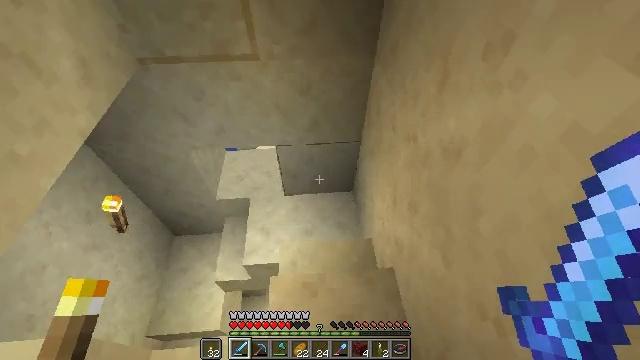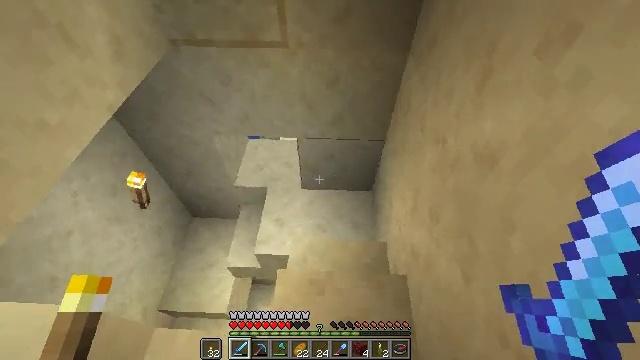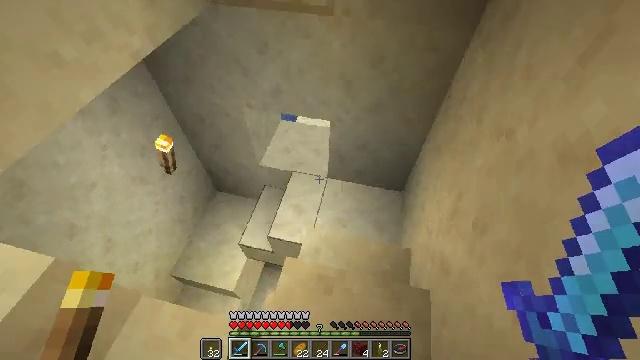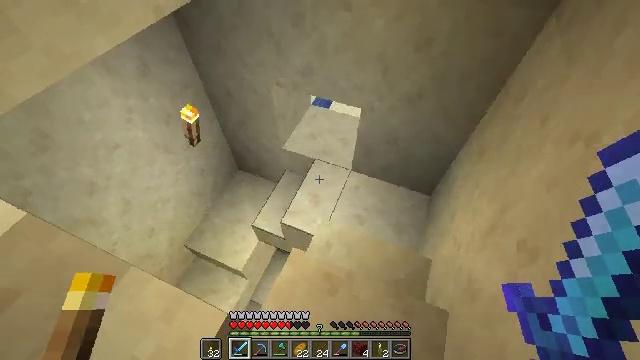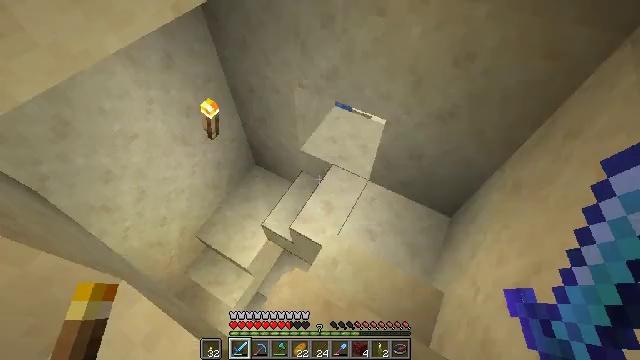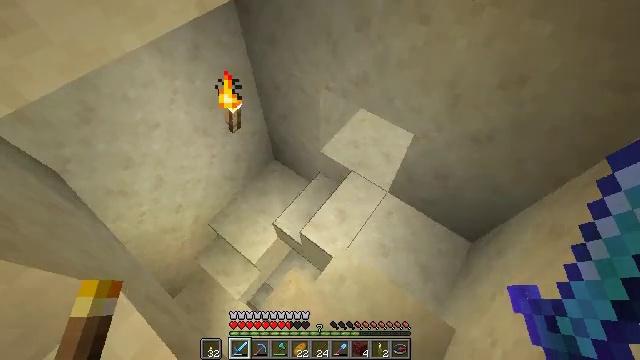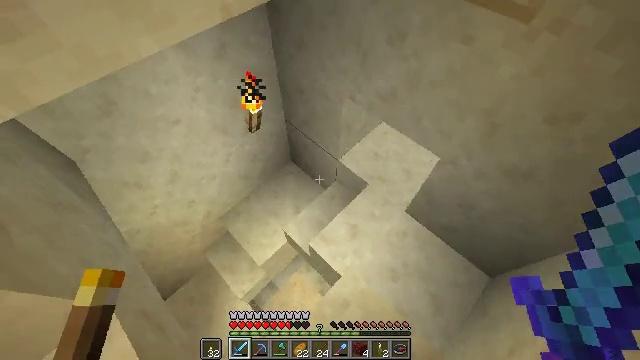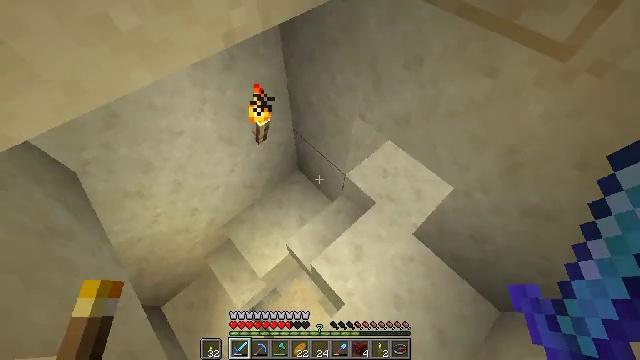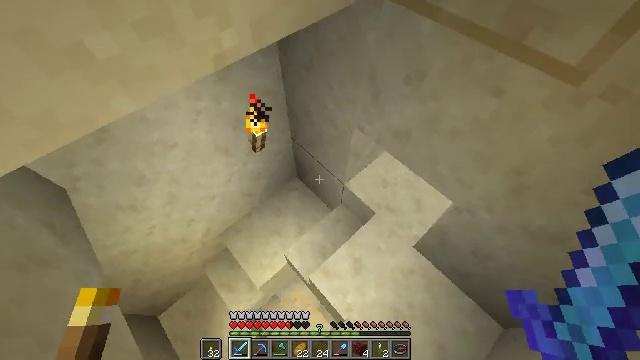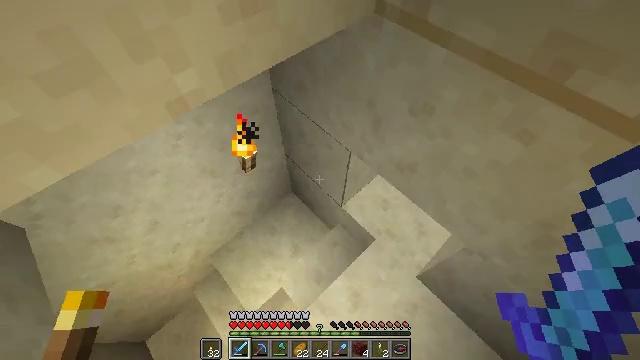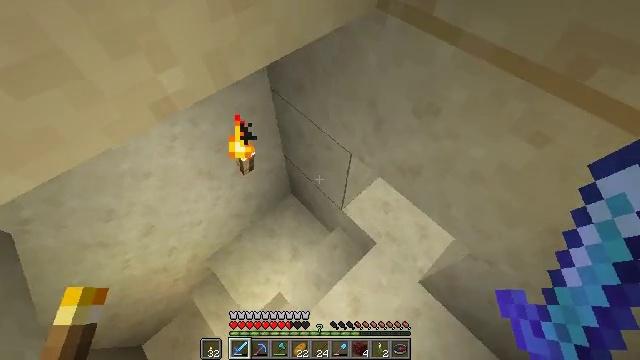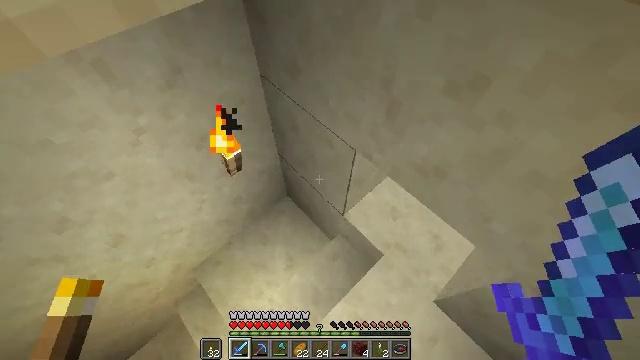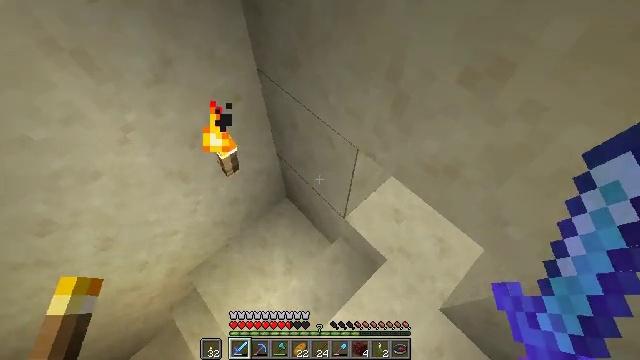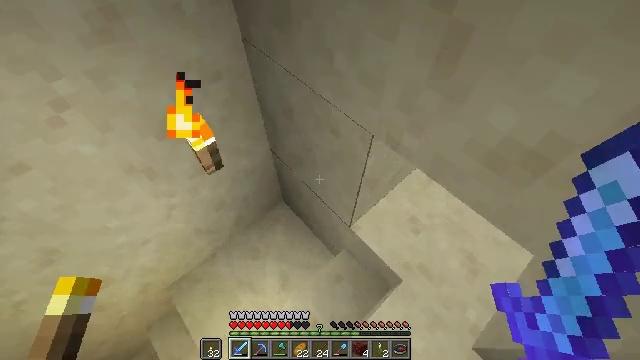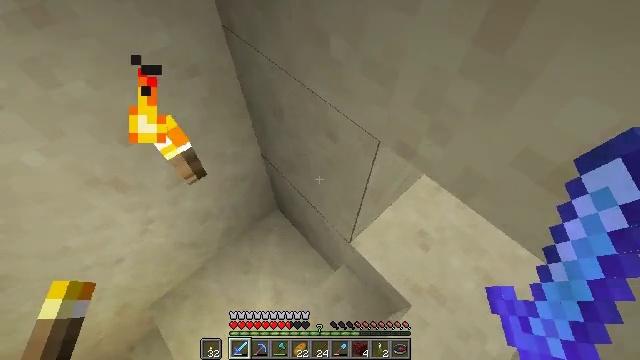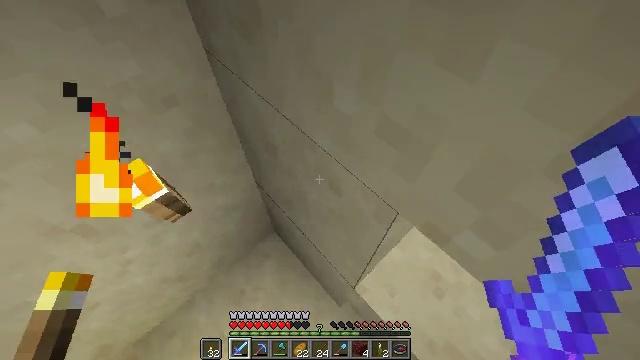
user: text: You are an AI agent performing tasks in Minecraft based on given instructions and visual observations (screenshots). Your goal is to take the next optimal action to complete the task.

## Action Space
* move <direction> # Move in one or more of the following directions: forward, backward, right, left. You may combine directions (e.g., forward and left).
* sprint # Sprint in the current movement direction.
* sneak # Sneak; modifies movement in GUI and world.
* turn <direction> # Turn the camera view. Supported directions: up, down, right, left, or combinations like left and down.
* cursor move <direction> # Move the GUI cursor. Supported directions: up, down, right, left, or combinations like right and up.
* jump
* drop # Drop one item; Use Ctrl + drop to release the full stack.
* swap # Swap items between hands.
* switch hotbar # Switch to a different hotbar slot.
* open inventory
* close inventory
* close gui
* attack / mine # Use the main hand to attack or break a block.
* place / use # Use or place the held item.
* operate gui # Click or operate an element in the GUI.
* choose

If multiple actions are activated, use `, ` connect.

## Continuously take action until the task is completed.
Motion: motion action
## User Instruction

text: Harvest the dead bush.
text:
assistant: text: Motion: move forward, turn left
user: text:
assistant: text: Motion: move forward, turn left and down
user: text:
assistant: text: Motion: move forward, turn left and down
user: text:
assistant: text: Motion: move forward, turn left and down
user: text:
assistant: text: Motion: move forward, turn left and down
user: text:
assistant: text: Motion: move forward, turn left
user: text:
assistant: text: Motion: move forward, turn left
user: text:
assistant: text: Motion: move forward
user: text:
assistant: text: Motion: move forward
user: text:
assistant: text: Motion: move forward
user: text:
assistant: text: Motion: move forward
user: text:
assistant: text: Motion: move forward
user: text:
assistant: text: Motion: move forward
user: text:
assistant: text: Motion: move forward
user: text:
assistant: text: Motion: move forward
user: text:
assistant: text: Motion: move forward, turn left
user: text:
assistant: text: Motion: move forward, turn left and up
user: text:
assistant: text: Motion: move forward, turn left
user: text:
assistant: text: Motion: move forward, turn left and down
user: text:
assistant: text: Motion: move forward, turn left
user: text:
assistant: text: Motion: move forward, turn left and down
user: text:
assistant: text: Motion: move forward, turn left
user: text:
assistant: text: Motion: move forward
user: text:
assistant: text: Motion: move forward
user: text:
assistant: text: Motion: move forward
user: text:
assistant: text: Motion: move forward
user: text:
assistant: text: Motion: move forward
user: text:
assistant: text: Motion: move forward
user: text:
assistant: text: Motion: move forward
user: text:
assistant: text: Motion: move forward, turn left